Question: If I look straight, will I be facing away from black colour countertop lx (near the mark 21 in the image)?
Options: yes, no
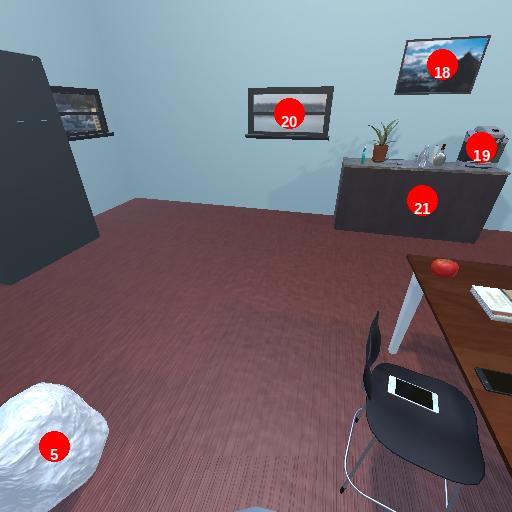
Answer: yes